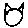
Label: cat